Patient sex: F
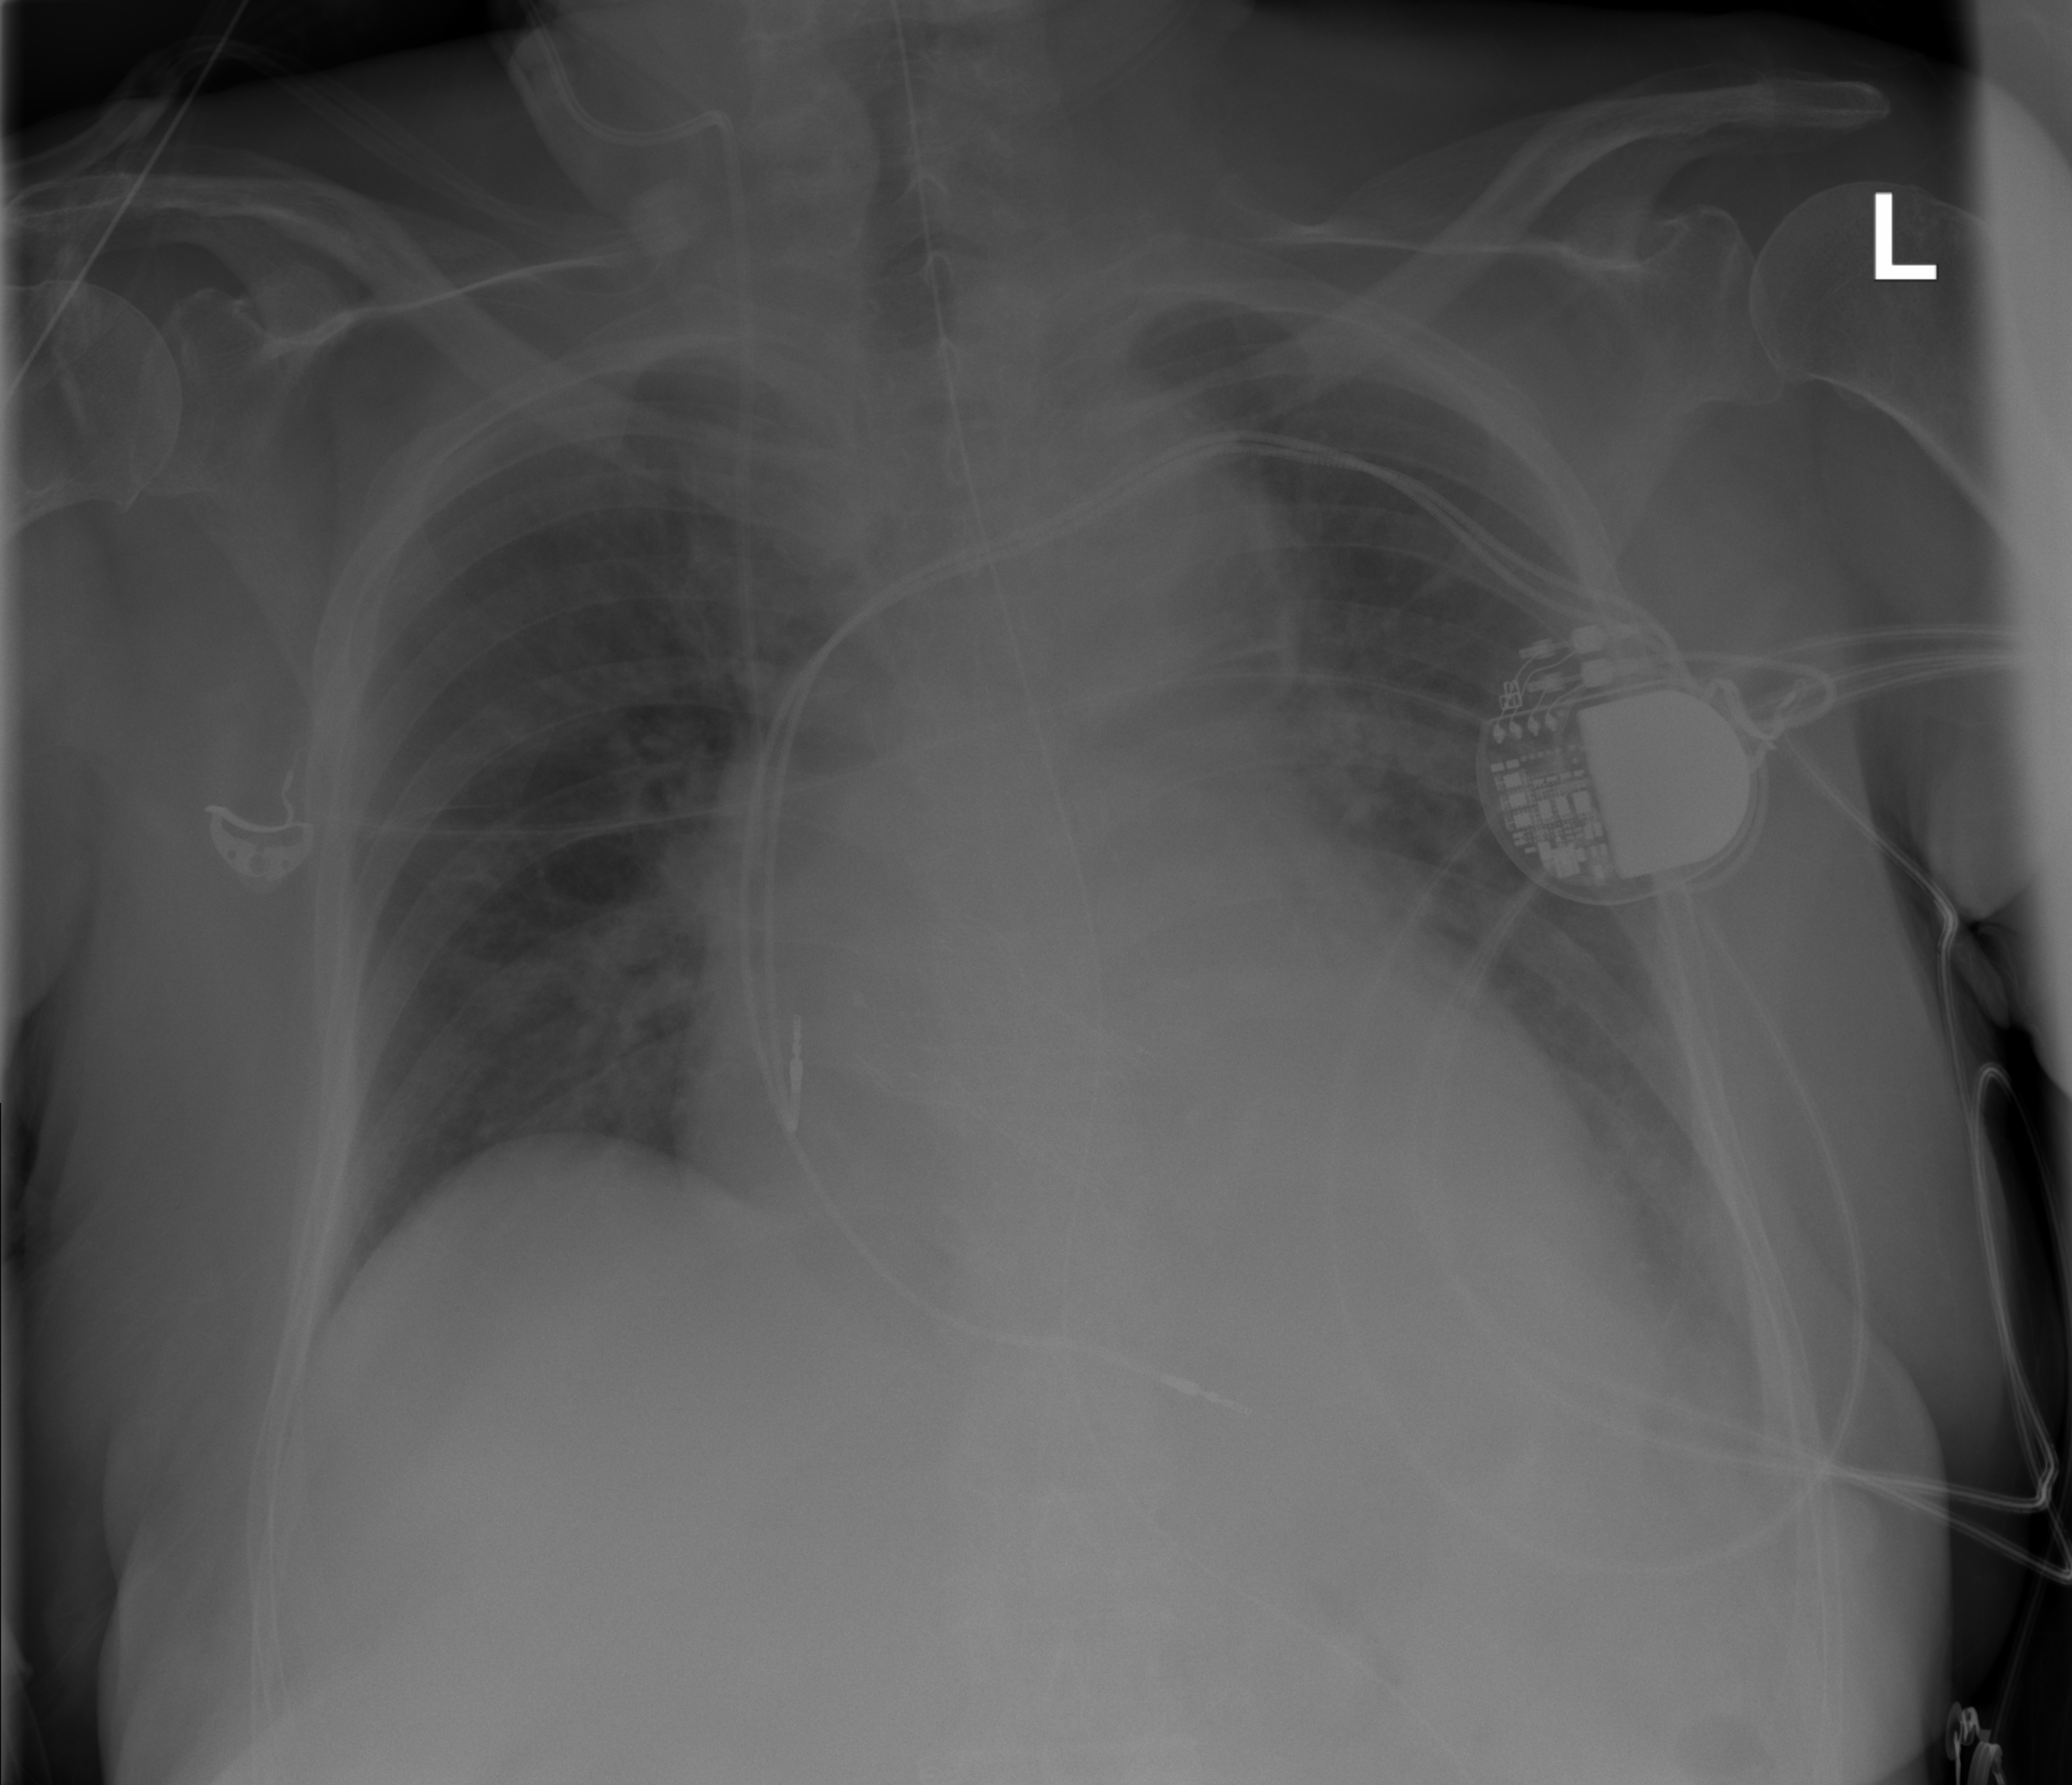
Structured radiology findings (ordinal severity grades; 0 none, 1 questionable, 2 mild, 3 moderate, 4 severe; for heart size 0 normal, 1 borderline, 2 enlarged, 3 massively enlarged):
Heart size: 0
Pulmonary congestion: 1
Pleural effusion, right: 1
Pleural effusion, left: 2
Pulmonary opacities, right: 0
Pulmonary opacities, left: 0
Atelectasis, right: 1
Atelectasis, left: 2